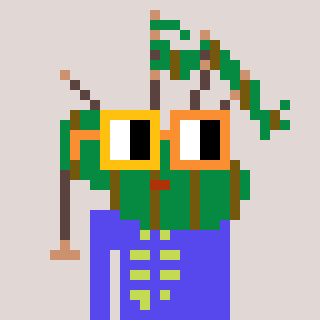
a pixel art character with square yellow and orange glasses, a bagpipe-shaped head and a computerblue-colored body on a warm background